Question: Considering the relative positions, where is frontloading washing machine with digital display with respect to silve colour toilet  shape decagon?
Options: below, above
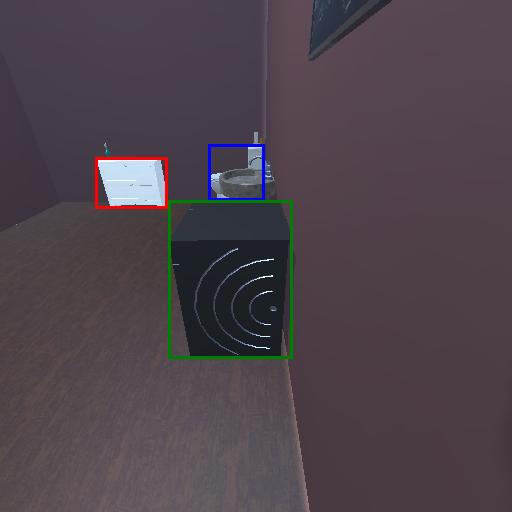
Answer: below